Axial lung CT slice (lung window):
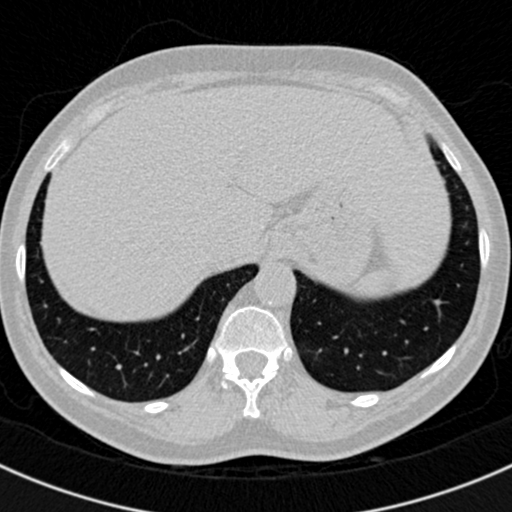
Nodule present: no